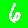
Digit: 6